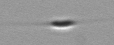
Label: Cylindrotheca_morphotype1